Chest X-ray. View position: AP
Patient age: 17
Patient sex: F
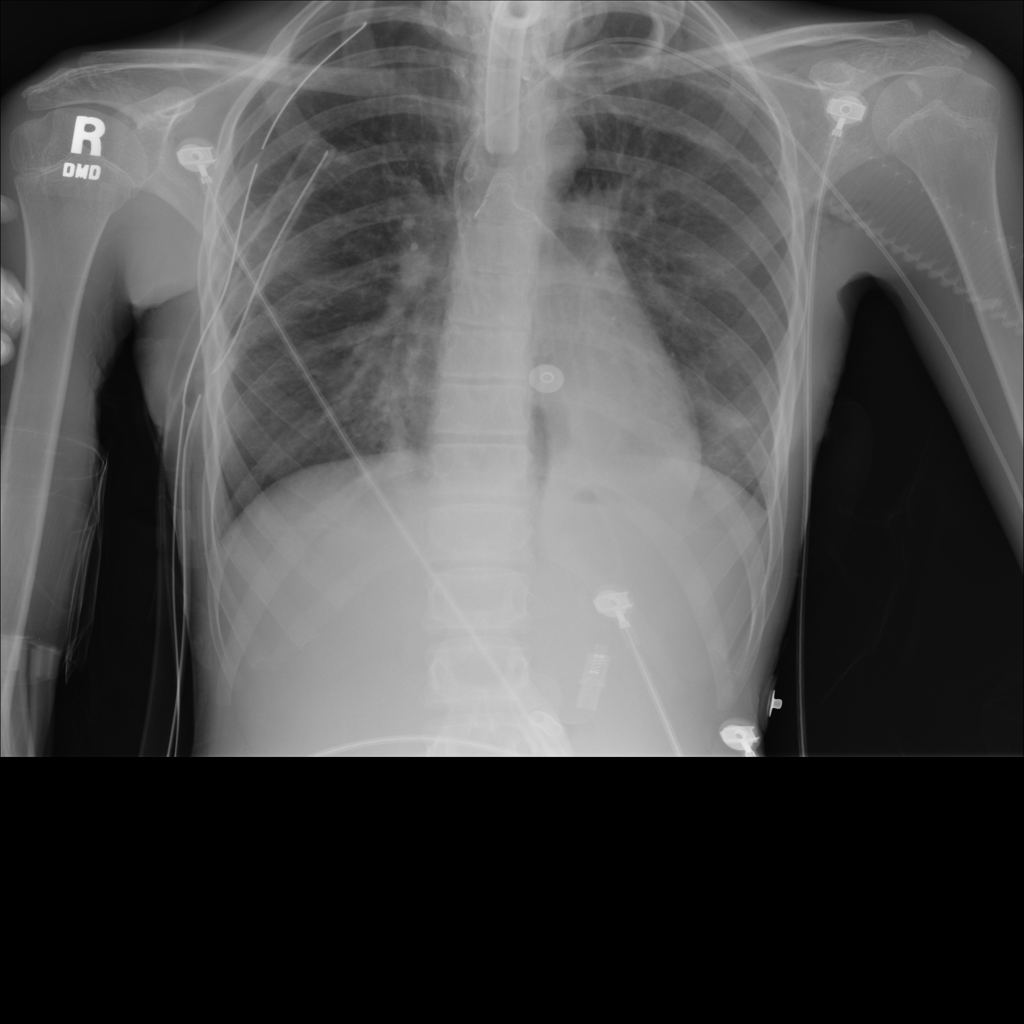
Finding: Pneumothorax